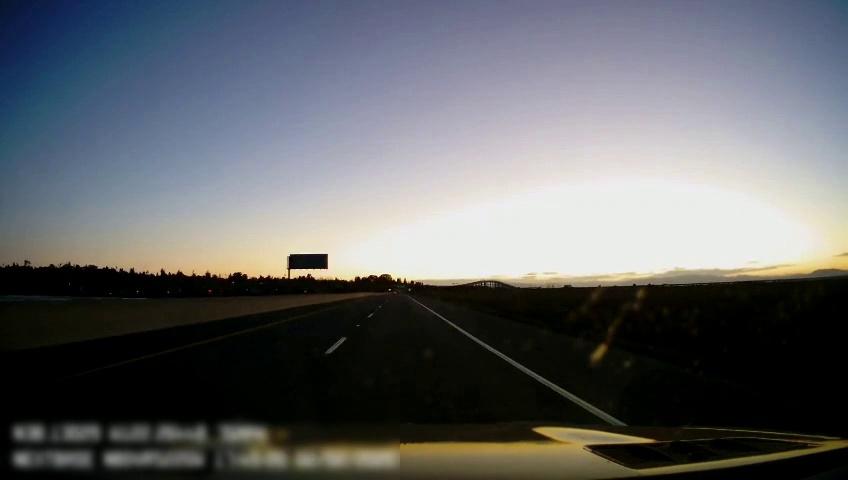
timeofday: Dusk/Dawn/Twilight
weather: Sunny
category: Drivable Space
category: Lanes | Current Lane
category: Lanes | Current Lane
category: Lanes | Alternate Lane